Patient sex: M
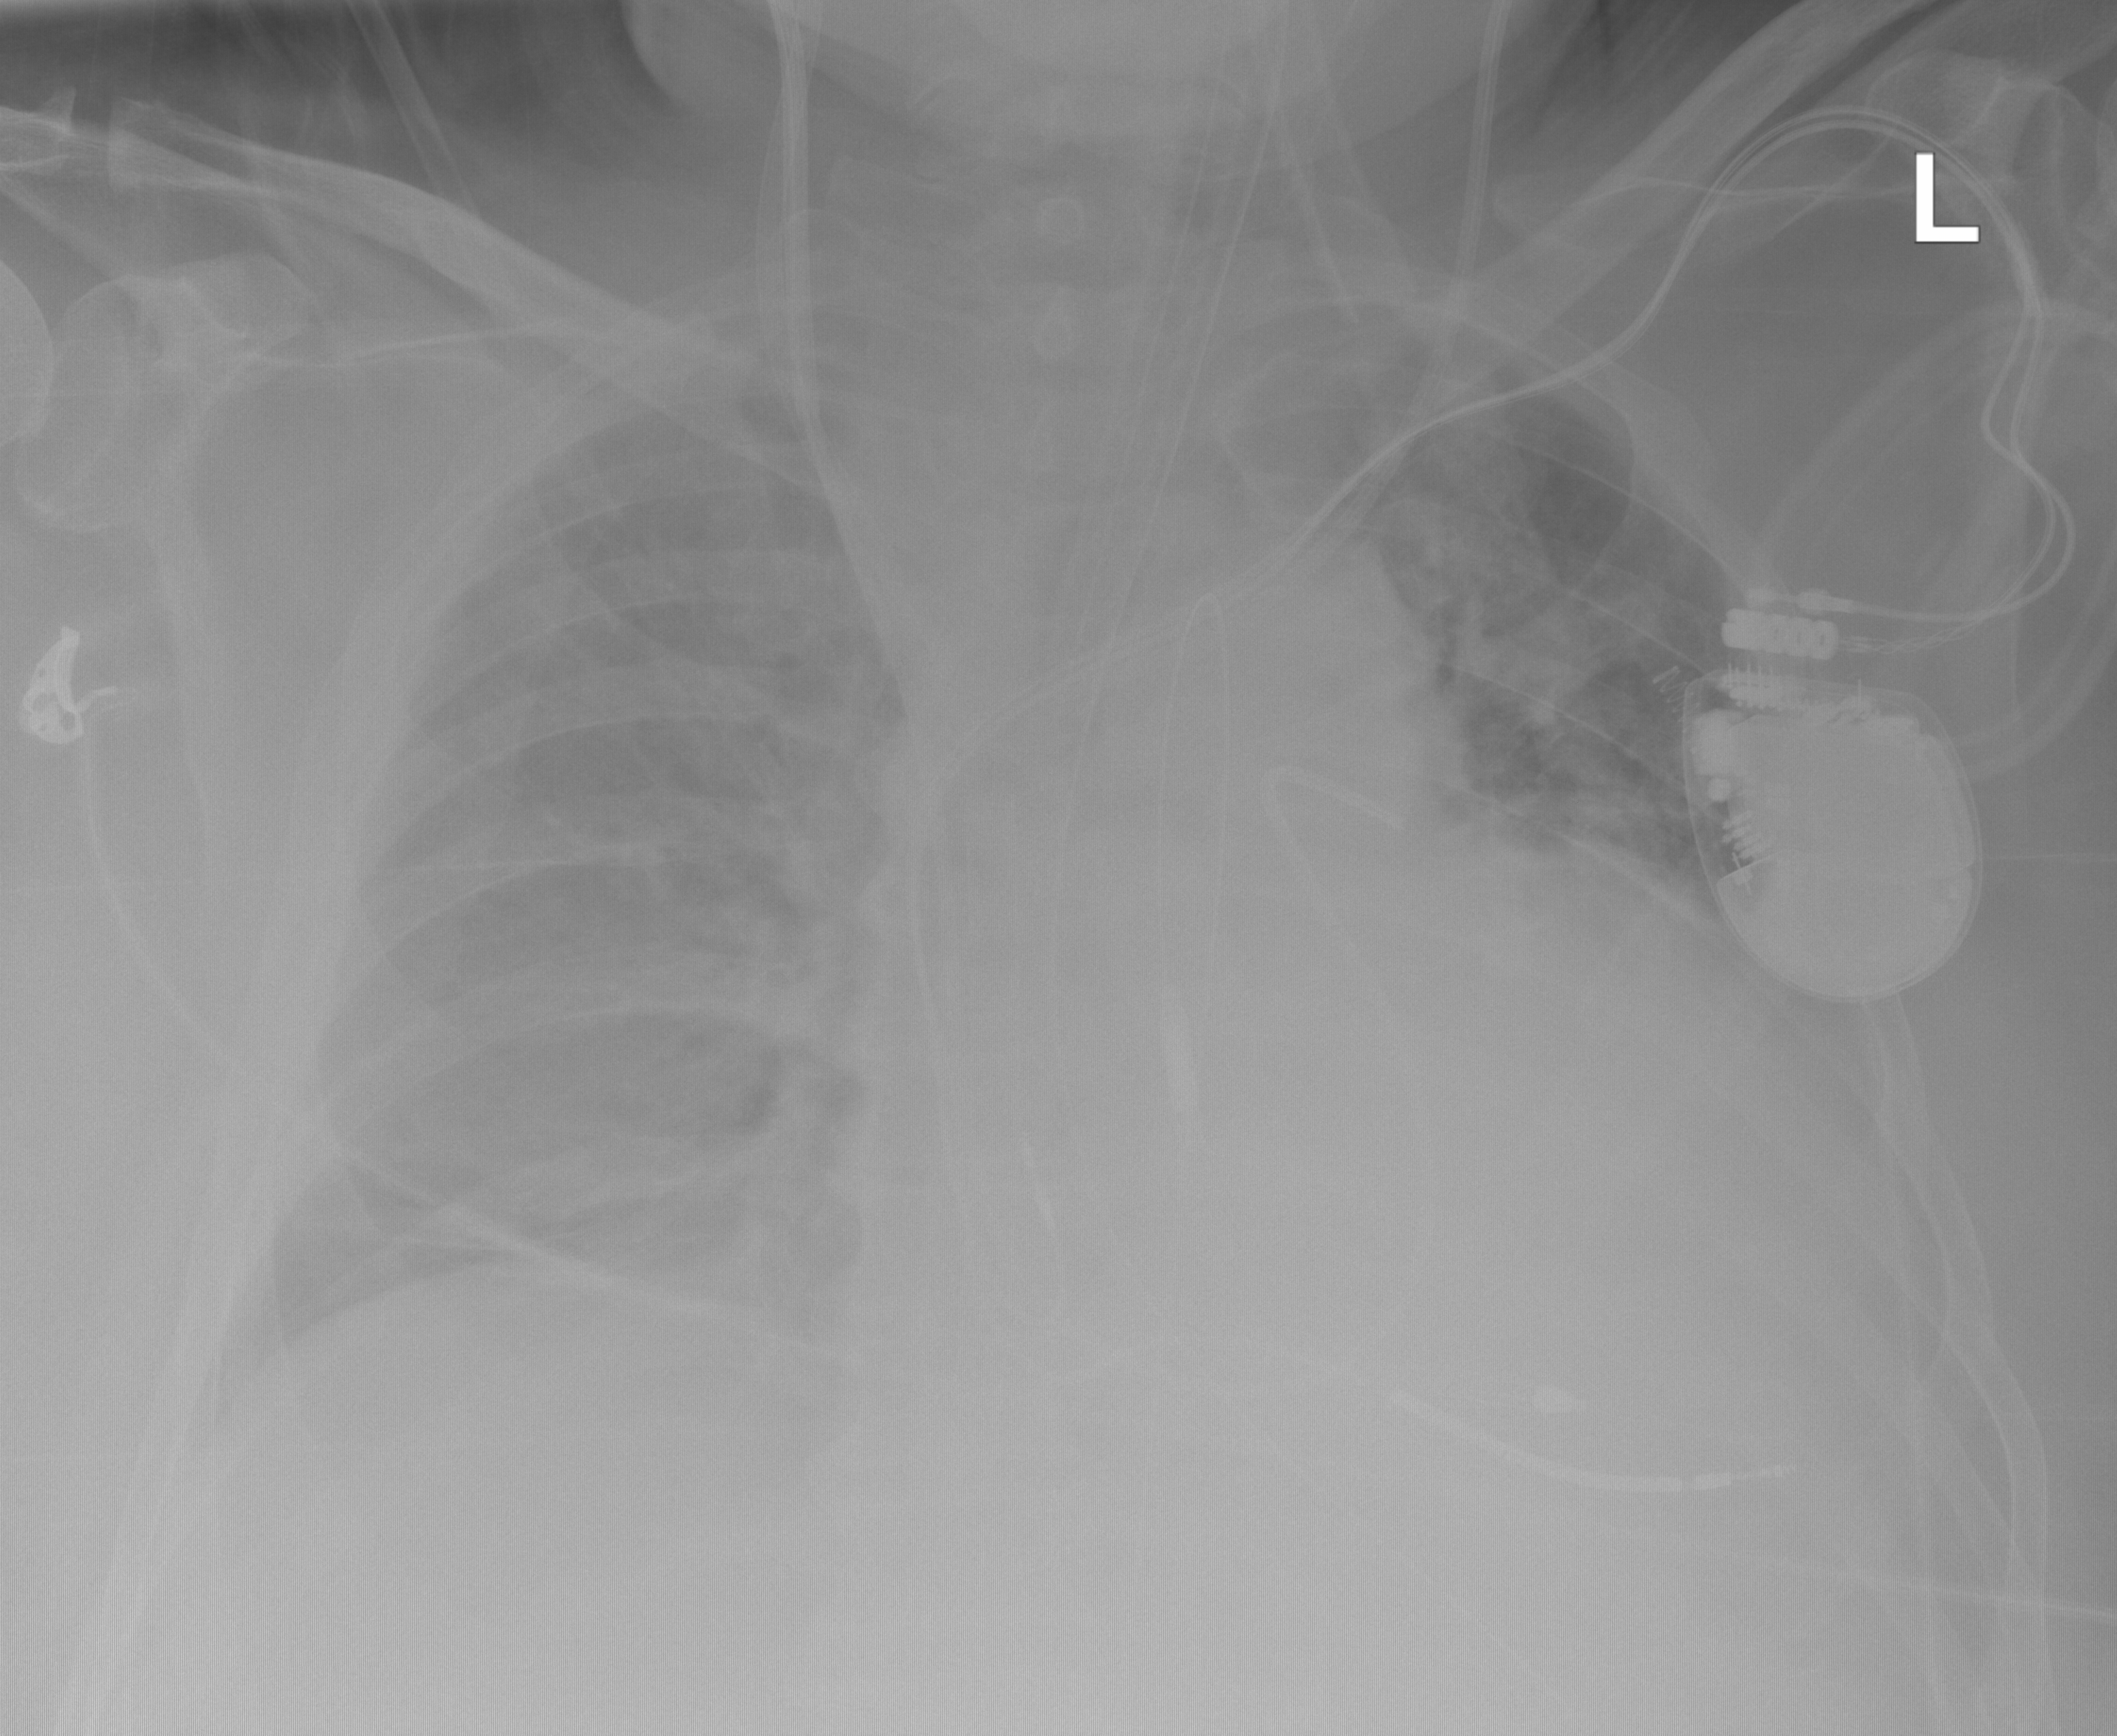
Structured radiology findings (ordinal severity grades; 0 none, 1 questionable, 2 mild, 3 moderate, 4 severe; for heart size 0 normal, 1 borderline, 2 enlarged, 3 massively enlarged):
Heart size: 3
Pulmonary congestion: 2
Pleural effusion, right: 3
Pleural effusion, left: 0
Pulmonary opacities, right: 2
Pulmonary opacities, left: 2
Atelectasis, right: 2
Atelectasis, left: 0